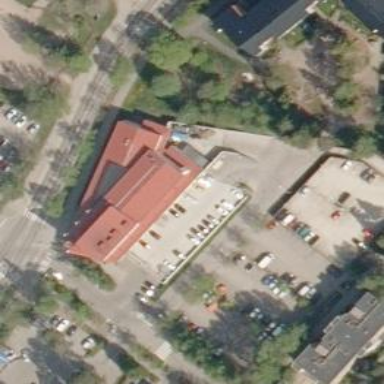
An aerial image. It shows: Multi-storey garage used for parking.